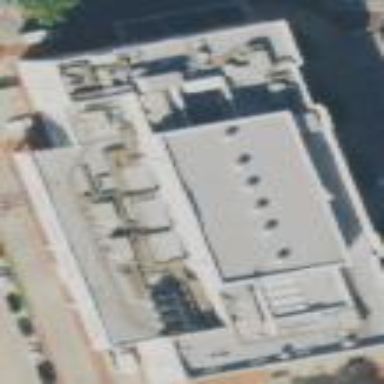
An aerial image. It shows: Train station building.